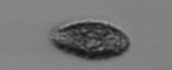
Label: Pseudochattonella_farcimen